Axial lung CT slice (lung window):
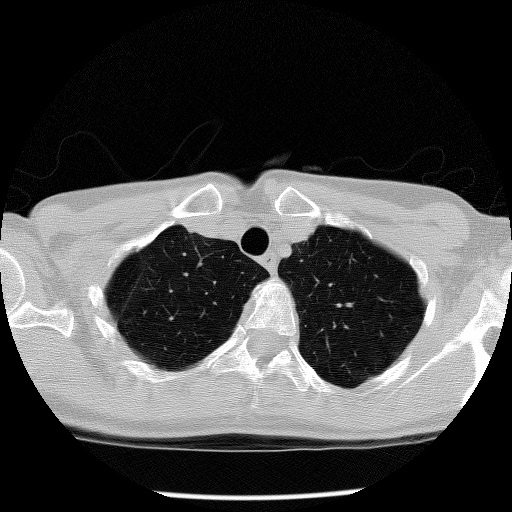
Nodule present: no